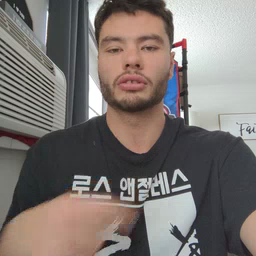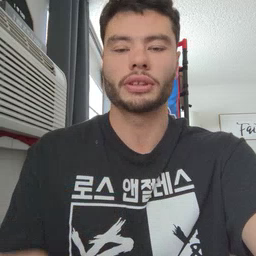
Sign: say